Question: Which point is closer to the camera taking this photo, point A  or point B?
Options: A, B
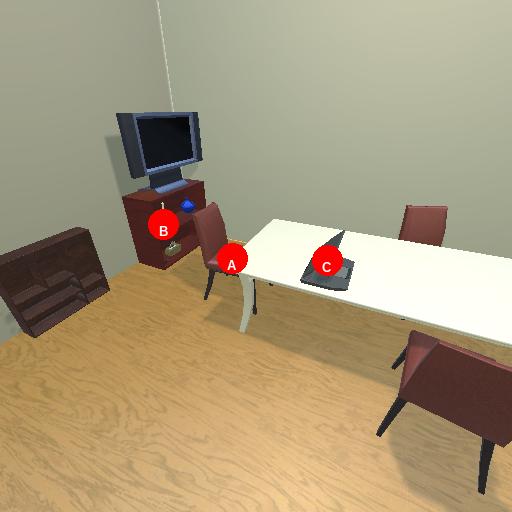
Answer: A